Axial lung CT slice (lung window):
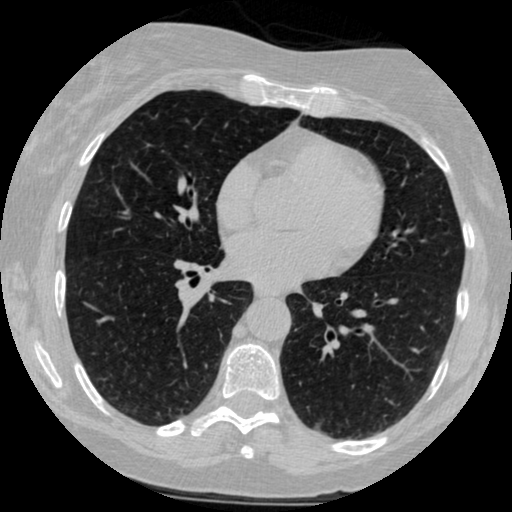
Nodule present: no